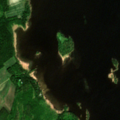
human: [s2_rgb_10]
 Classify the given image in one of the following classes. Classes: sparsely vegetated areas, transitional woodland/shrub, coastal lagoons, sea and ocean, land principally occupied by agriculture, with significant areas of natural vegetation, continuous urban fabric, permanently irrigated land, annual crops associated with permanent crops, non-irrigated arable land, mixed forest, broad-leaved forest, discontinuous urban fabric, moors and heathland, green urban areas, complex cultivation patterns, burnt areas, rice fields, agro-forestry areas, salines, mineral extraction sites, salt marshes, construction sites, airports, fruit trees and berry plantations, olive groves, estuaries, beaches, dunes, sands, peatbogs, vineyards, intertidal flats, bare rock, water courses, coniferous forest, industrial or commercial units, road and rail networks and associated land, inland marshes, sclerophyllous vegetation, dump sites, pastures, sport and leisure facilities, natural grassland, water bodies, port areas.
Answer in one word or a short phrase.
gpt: non-irrigated arable land, land principally occupied by agriculture, with significant areas of natural vegetation, coniferous forest, water bodies